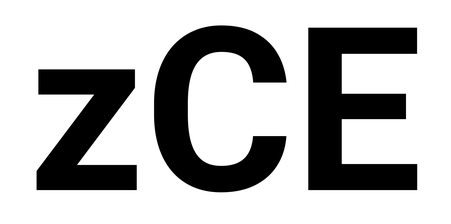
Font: Roboto_Bold